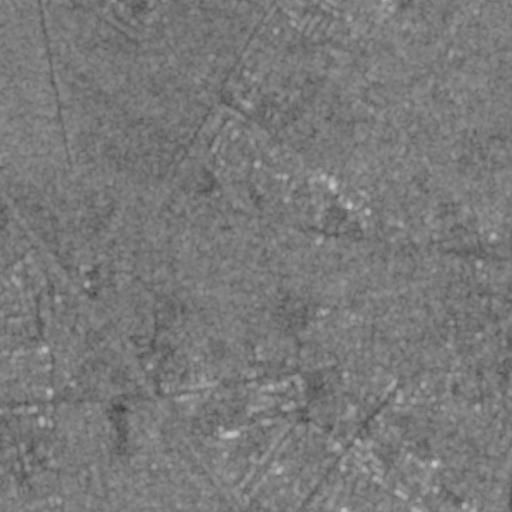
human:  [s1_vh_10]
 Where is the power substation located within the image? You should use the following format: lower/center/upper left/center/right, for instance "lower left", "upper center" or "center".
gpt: The power substation is located in the lower right of the image.
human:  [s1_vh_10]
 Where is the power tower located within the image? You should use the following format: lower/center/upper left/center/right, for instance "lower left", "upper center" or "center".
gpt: The power tower is located in the lower right of the image.
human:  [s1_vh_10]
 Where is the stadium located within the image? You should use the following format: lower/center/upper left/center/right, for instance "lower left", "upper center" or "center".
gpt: The stadium is located in the lower left of the image.
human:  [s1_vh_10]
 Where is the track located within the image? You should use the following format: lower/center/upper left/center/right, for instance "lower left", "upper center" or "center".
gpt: The track is located in the lower left of the image.
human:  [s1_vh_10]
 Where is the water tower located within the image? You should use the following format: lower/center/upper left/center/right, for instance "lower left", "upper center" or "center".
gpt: The water tower is located in the center right of the image.
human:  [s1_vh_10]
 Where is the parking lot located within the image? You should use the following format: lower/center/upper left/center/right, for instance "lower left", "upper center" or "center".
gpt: There is no parking lot in the image.

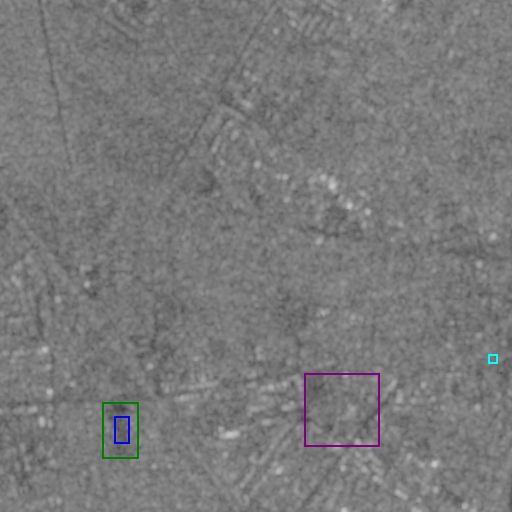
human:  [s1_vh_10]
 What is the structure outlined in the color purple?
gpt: The structure outlined in purple is a park.
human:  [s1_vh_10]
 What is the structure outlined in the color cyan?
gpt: The structure outlined in cyan is a power substation.
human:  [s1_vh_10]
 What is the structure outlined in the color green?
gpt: The structure outlined in green is a stadium.
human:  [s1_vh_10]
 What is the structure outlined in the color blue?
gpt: The structure outlined in blue is a track.
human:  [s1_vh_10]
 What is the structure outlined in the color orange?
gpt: There is no orange outline.